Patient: sex M, age 71
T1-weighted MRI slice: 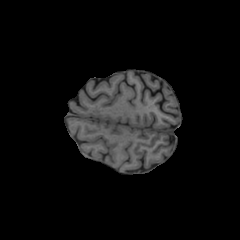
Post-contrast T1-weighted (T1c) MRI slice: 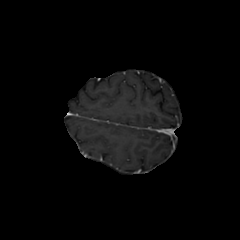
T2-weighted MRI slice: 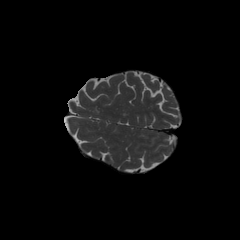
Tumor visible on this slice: no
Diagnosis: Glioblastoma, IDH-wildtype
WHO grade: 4